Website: bh-photo
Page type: address-validator
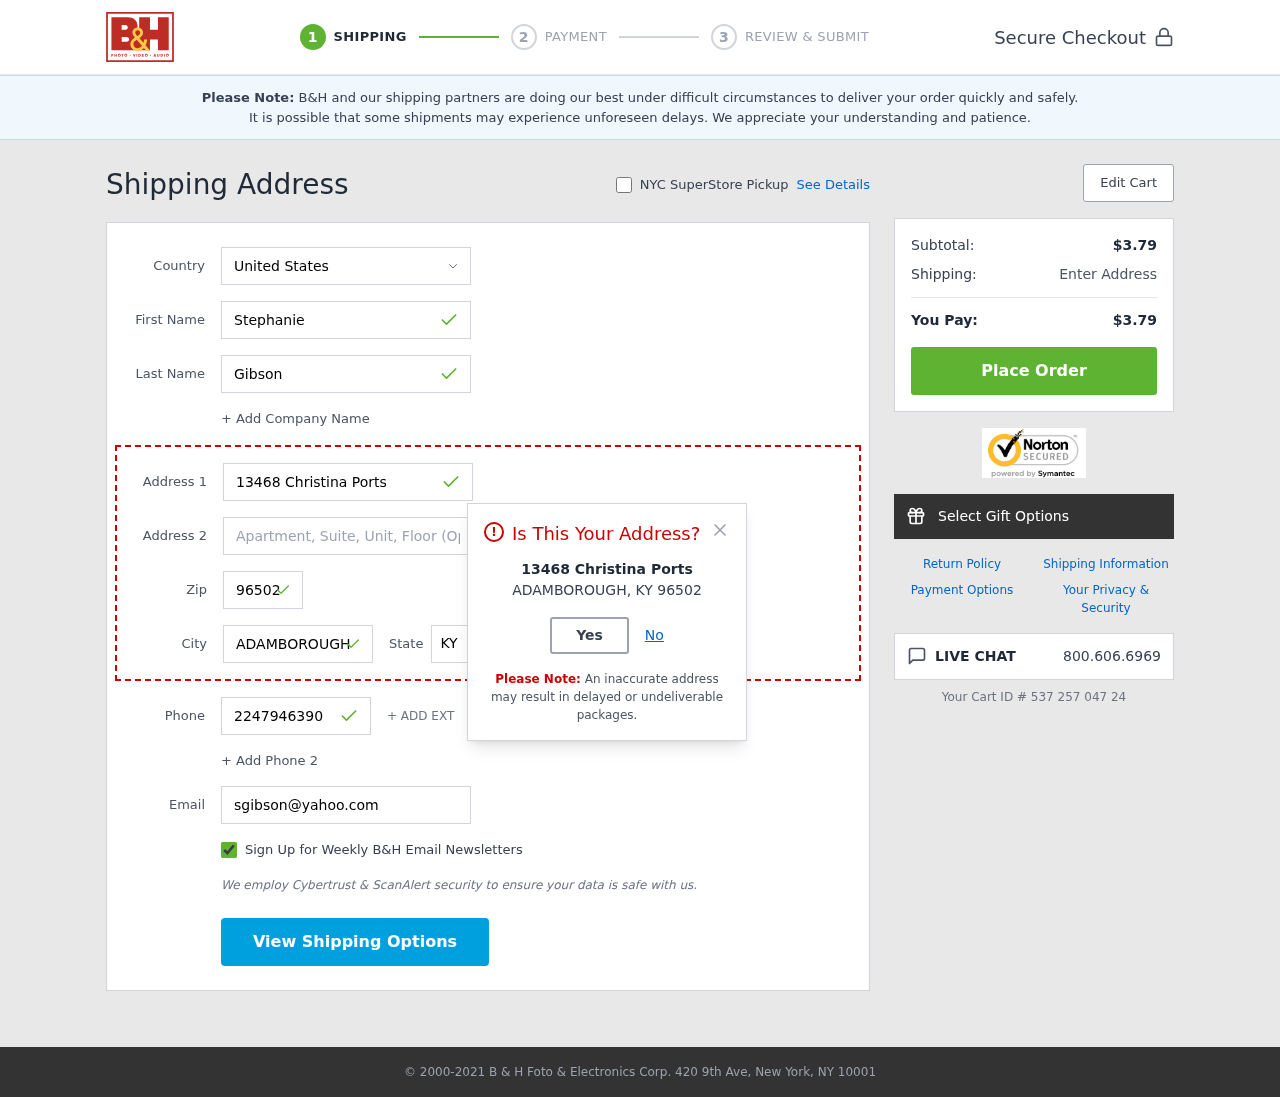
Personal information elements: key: PII_CITY
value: Adamborough
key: PII_COUNTRY
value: United States
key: PII_EMAIL
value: sgibson@yahoo.com
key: PII_FIRSTNAME
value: Stephanie
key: PII_LASTNAME
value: Gibson
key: PII_PHONE
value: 2247946390
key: PII_POSTCODE
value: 96502
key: PII_STATE_ABBR
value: KY
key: PII_STREET
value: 13468 Christina Ports
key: PII_CITY_MODAL
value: ADAMBOROUGH
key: PII_POSTCODE_FULL
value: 96502
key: PII_LOCATION13_POSTCODE_EXT
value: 6502
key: PII_POSTCODE_NUMERIC
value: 96502
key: PII_LOCATION13_POSTCODE_EXT_NUMERIC
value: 6502
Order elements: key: ORDER_SUBTOTAL
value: $3.79
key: ORDER_TOTAL
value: $3.79
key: ORDER_ID
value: Your Cart ID # 537 257 047 24